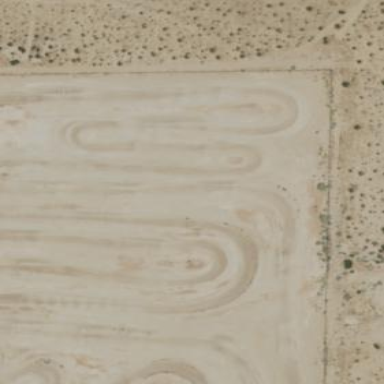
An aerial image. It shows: Motocross raceway for thrilling motocross sports.